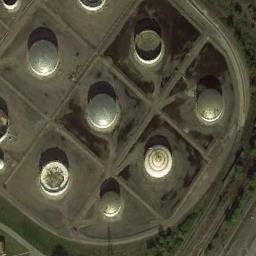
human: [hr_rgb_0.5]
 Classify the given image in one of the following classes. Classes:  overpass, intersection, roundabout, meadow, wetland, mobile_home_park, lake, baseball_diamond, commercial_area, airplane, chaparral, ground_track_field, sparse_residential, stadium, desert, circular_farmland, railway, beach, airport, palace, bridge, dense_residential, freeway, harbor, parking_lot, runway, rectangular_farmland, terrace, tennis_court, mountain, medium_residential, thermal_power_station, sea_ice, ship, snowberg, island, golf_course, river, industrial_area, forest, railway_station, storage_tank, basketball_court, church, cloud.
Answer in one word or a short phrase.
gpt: storage_tank